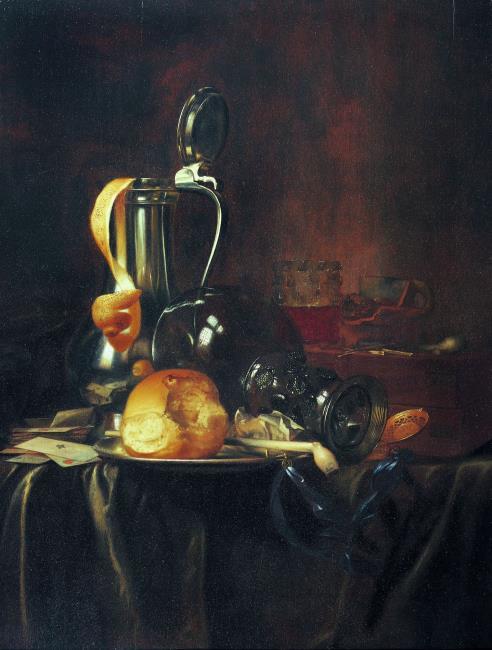
Title: Still life with a rummer, a pewter jug, a lemon peel, bread, smoking utensils, and a pocket watch
Artist: Anoniem (Amsterdam) ca. 1640-1670 Bron: Fred G. Meijer probably Amsterdam
Earliest date: 1640
Latest date: 1670
Genre: painting
Iconography: Still Life
Keywords: still life, on a table, table carpet, ewer (vessel), roemer, plate (general, dish), drinking glass, plate (general, dish), roll, pipe, watch, lemon peel, playing card, fire pot, pewter (metalwork)